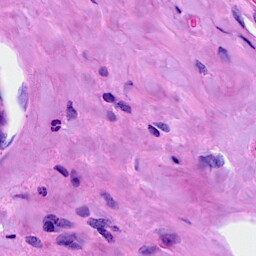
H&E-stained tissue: Breast